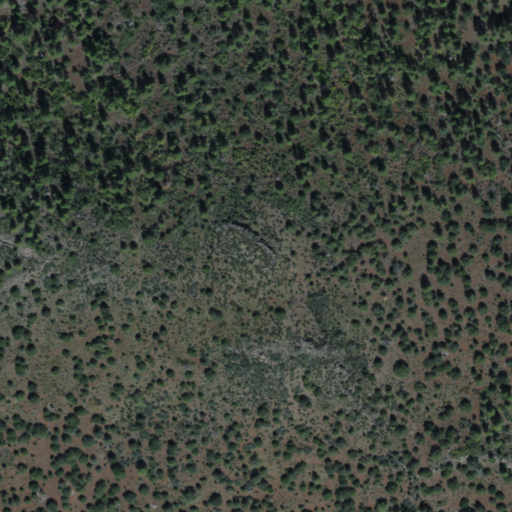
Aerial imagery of mountain in Arizona named Boyd Knoll containing only evergreen forest